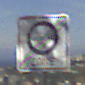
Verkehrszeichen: EndeUmweltzone
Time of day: MorningAfternoon
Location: Outdoor (RoadRail)
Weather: PartlyCloudy
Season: NotSpecified
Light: Natural